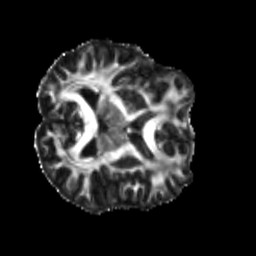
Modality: FA
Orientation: axial
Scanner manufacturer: siemens
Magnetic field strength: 3 T
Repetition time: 4 s
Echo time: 0.0594 s